Question: <URL>
I have an 'array' which stores the name of each button that is clicked. Once clicked the object is placed into array, I use 'ng-class' to check if the name of the object in the array is the same as the model used to create the button. Then if so toggle the 'btn-info' class on or off.
'''
ng-class="{'btn-info': toggleArray[k].name == m.name}"
'''
Not sure what is wrong with my code but, but it works if you click the buttons in an exact order, from 1 to 3. However once you start randomly clicking buttons it breaks quickly.

'''
.controller('ArrayCtrl', ['$scope', function($scope) {
// Init ArrayCtrl scope:
// ---------------------
var vs = $scope;
vs.message = "Add and remove objects from array:";
vs.toggleArray = [];
vs.apiArray = [{name: 'AAA'}, {name: 'BBB'}, {name: 'CCC'}];
vs.selectBtn = function(btnObj) {
var index = vs.toggleArray.indexOf(btnObj);
if (index !== -1) {
vs.toggleArray.splice(index, 1);
}
else {
vs.toggleArray.push(btnObj);
}
};
}
]);
'''
'''
<div class="model-btns">
<ul>
<li ng-repeat="(k, m) in apiArray"
ng-click="selectBtn(m)"
class="tag-li">
<button class="btn"
ng-class="{'btn-info': toggleArray[k].name == m.name}">
{{m.name}}
</button>
</li>
</ul>
</div>
<div class="well list-delete">
<p>List to delete:</p>
<ul>
<li ng-repeat="item in toggleArray">
{{item}}
</li>
</ul>
</div>
'''
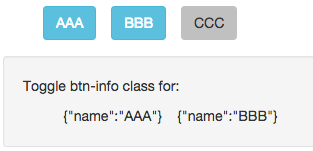
Answer: The problem is right here: 'ng-class="{'btn-info': toggleArray[k].name == m.name}"'
Let's say that all the buttons are "off", so the 'toggleArray' is '[]'. You click the second button, so 'toggleArray' will be '[ { "name": "BBB" } ]'.
But in the ng-class expression for that button, 'k' will be 1. So 'toggleArray[1]' is undefined and the expression is never true, unless you click first the first item so 'toggleArray' has 2 elements.
You can simply change:
'''
ng-class="{'btn-info': toggleArray[k].name == m.name}"
'''
to:
'''
ng-class="{'btn-info': toggleArray.indexOf(m) > -1}"
'''
As illustrated in <URL>.